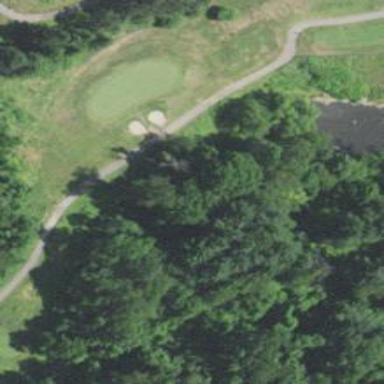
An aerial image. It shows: Rough grass area used for golfing.